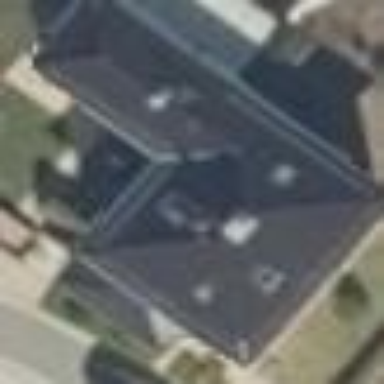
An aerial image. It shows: House with hipped roof.